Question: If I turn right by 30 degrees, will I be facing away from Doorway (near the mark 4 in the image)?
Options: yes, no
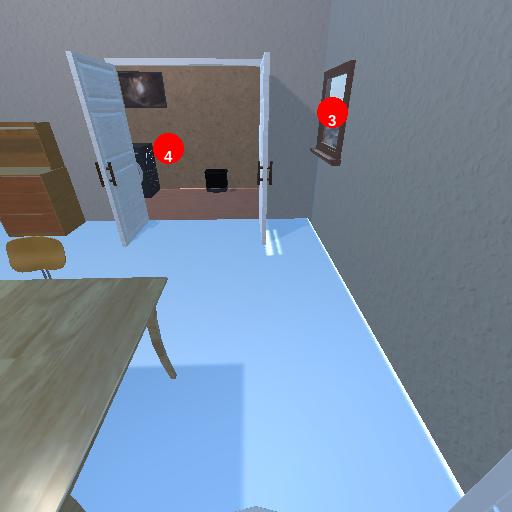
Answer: yes